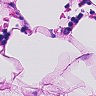
Metastatic tissue present: no